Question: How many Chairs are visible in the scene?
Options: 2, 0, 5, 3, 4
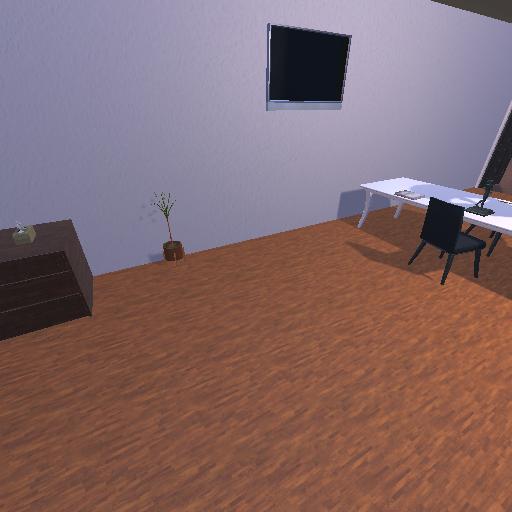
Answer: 2